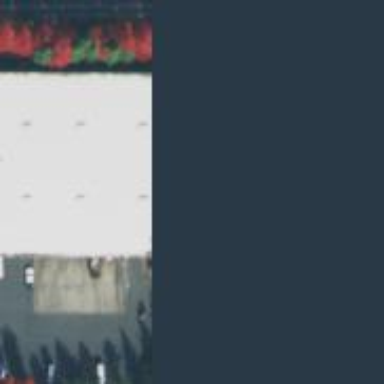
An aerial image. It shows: Building serving as truck repair shop.